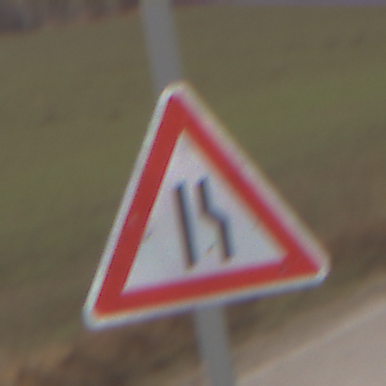
Verkehrszeichen: EinseitigVerengteFahrbahnRechts
Umgebung: Outdoor, RoadRail
Tageszeit: Midday
Wetter: Overcast
Licht: Natural
Jahreszeit: NotSpecified
Kontrast: LowContrast